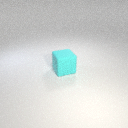
large cyan rubber cube